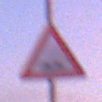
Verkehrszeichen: UnebeneFahrbahn
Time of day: Dawn
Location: Outdoor (Nature)
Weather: PartlyCloudy
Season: NotSpecified
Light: Natural